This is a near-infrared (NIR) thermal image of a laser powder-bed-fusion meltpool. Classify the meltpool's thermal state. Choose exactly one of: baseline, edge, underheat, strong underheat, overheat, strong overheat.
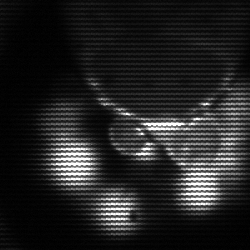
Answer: baseline